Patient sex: M
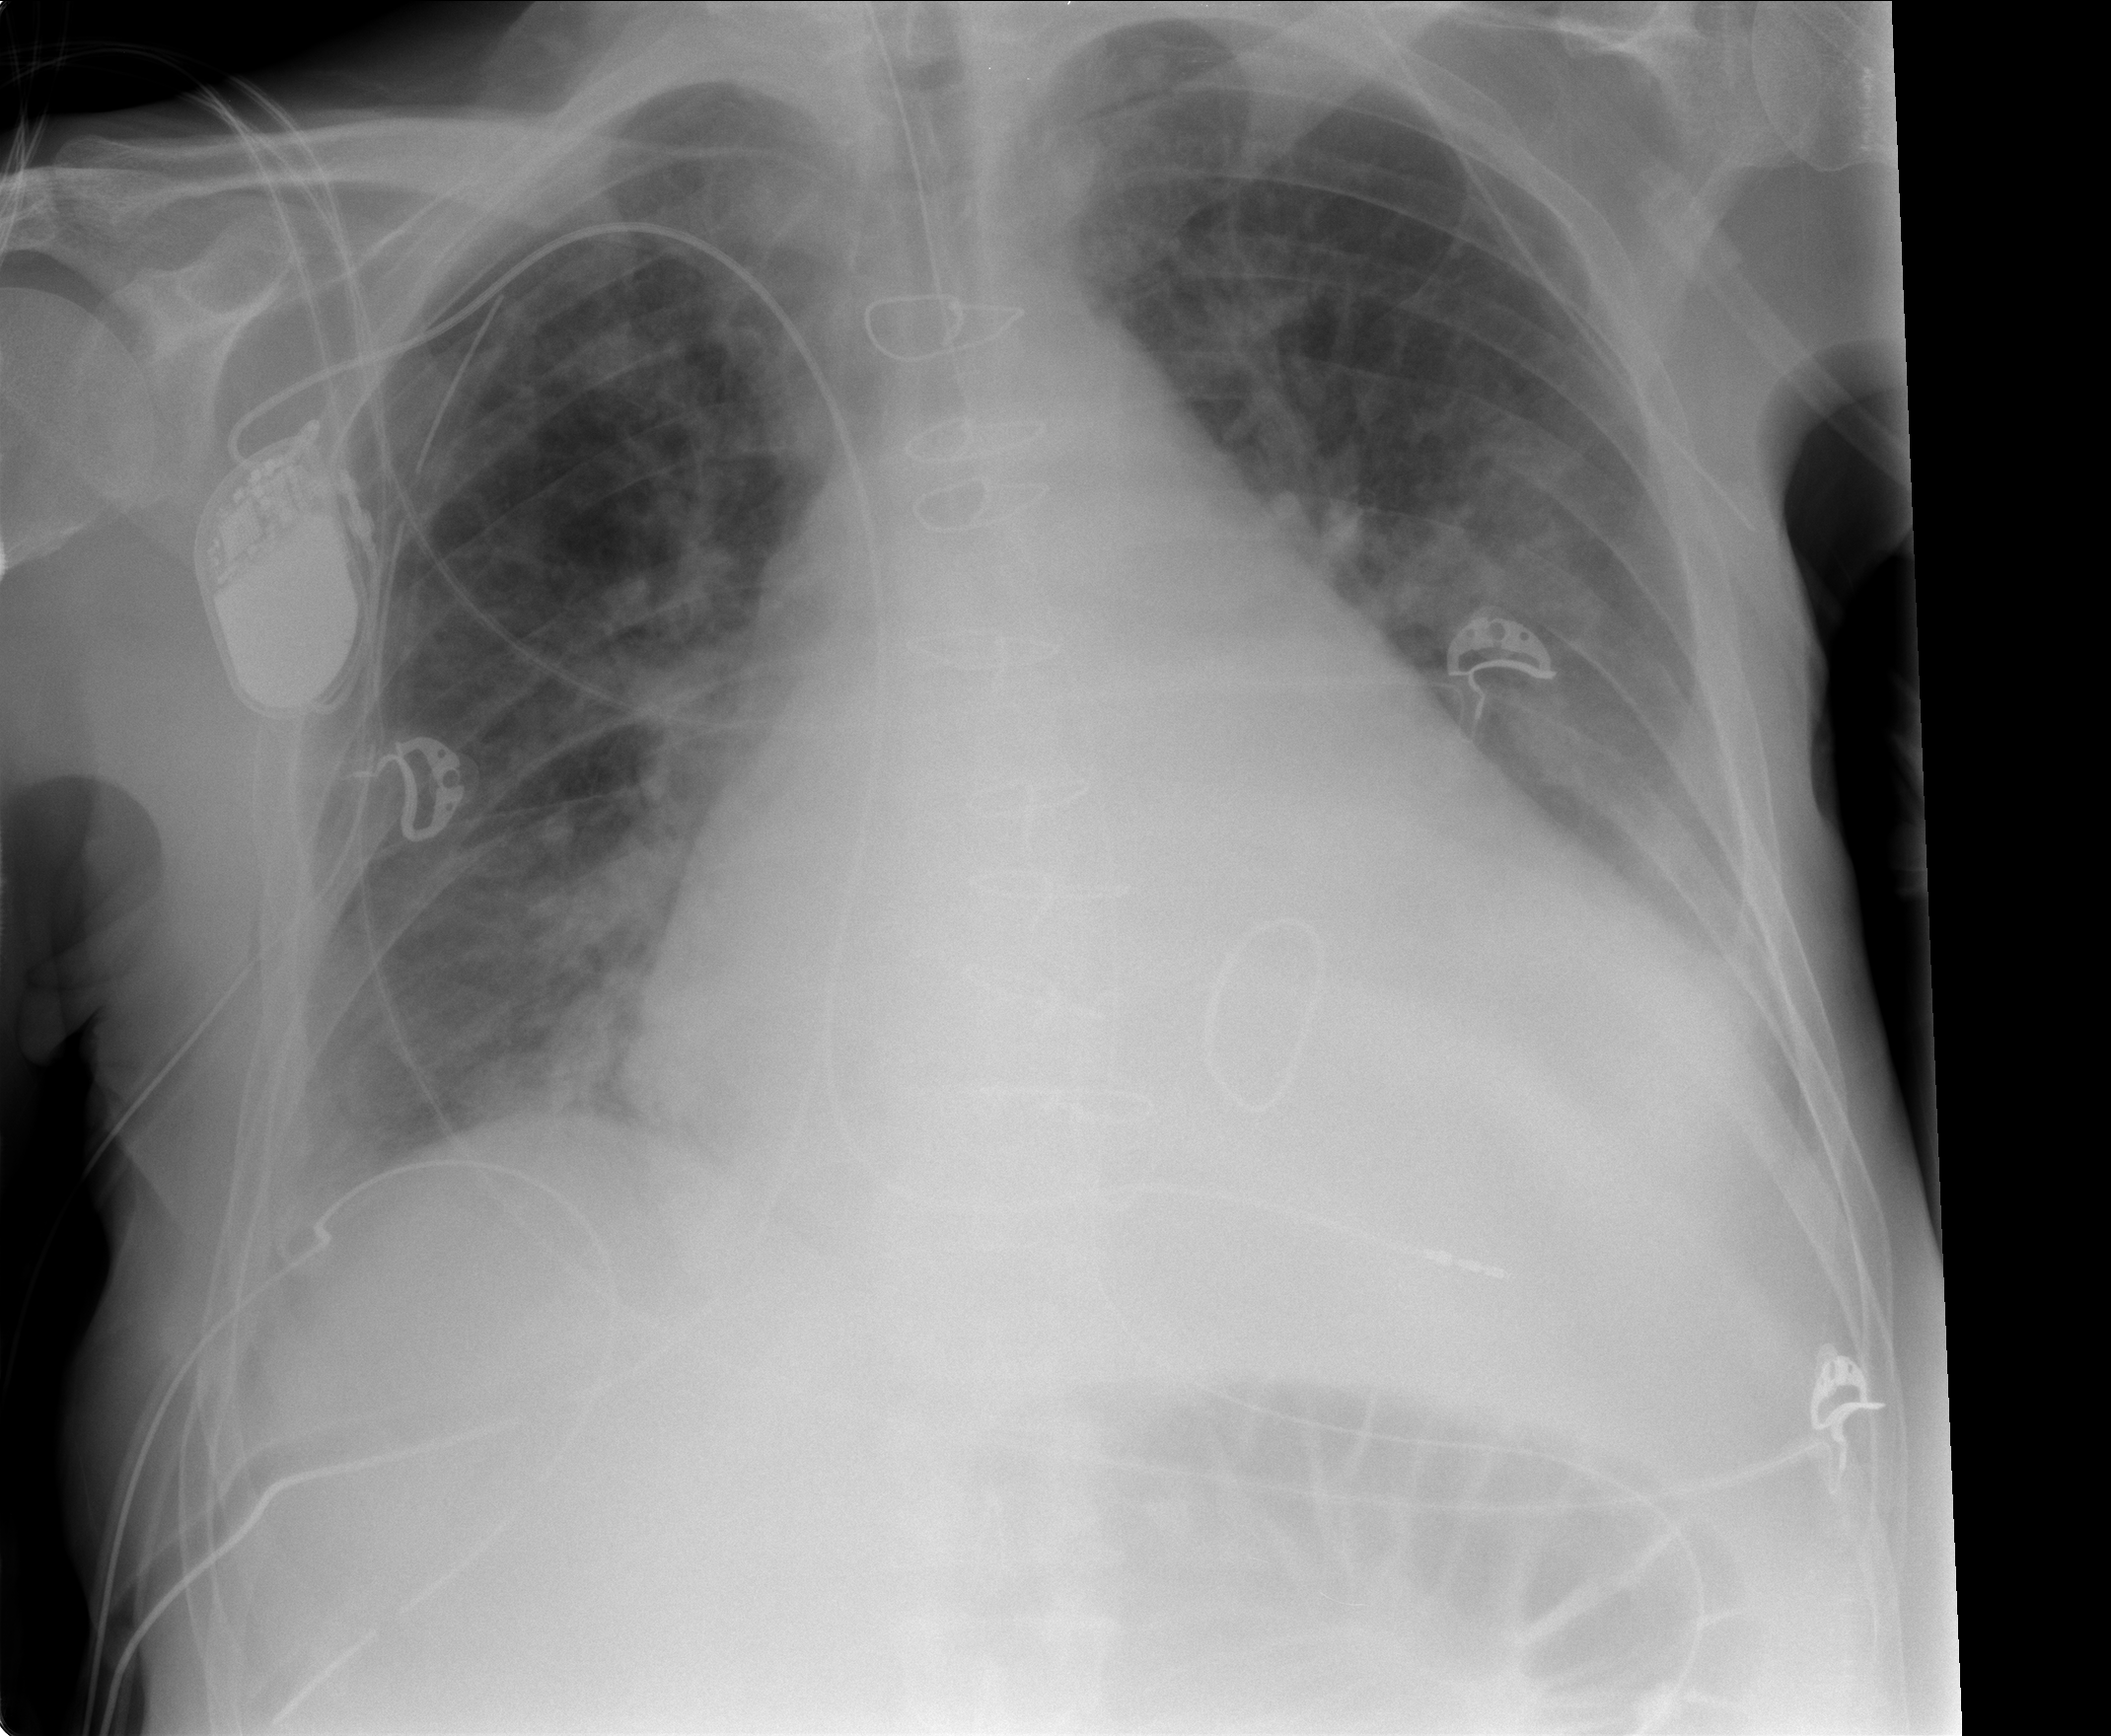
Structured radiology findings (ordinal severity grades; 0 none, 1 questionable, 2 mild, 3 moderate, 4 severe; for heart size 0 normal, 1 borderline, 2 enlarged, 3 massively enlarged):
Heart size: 3
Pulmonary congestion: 2
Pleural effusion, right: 1
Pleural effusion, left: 2
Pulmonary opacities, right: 0
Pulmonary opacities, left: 0
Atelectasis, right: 1
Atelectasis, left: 2